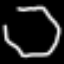
Label: octagon